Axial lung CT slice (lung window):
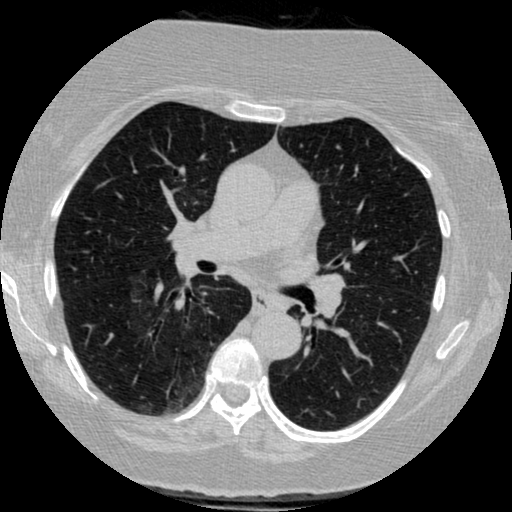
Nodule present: no